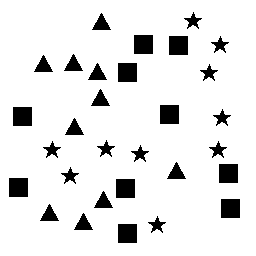
Squares: 10
Triangles: 10
Stars: 10
Total shapes: 30